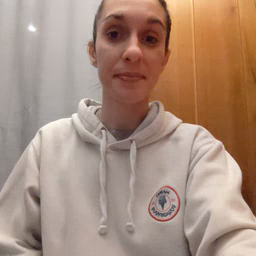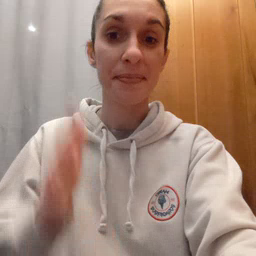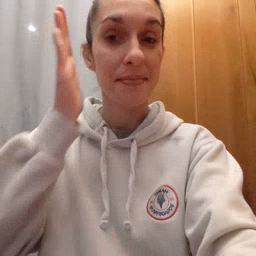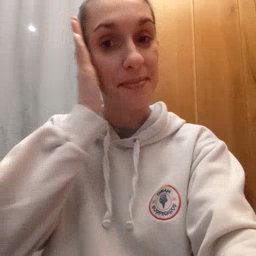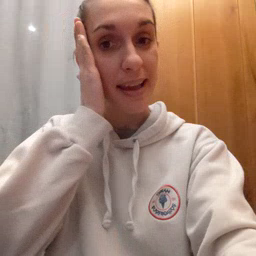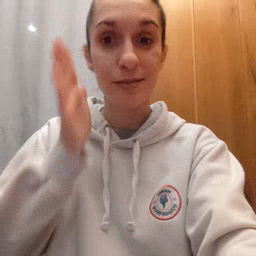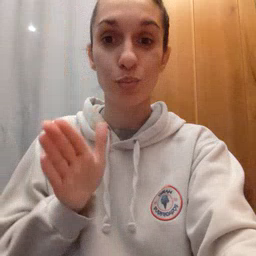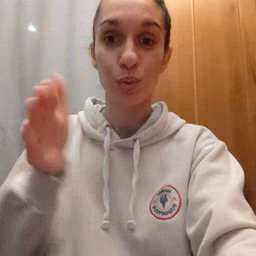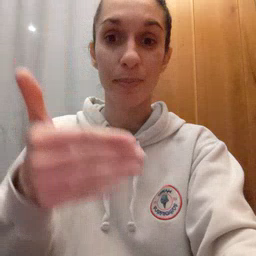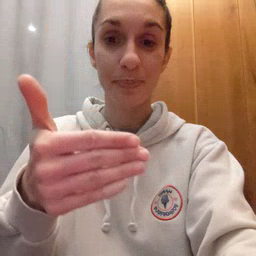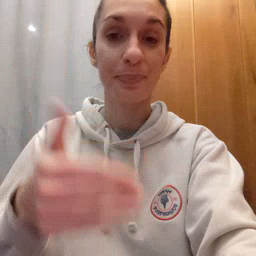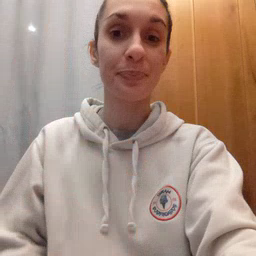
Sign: bedroom